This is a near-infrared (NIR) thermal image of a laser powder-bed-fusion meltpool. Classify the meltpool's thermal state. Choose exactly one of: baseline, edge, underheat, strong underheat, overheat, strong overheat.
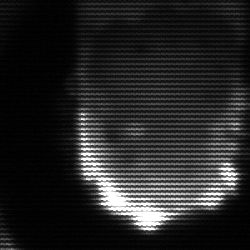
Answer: baseline